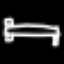
Label: bed